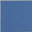
Piece: xx